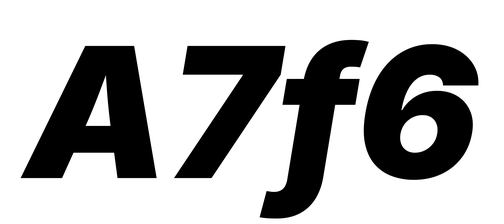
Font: Inter-Italic_Black_Italic